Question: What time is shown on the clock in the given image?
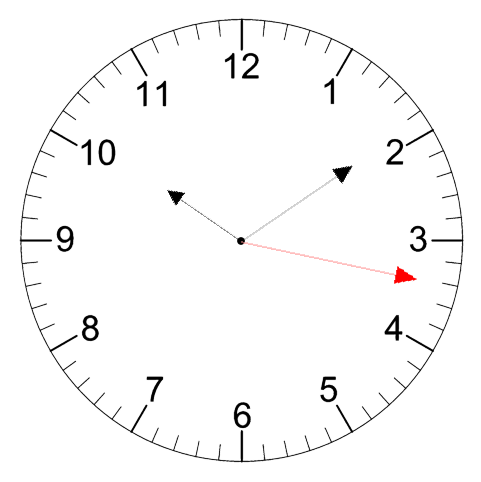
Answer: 10:09:17